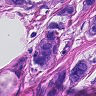
Metastatic tissue present: yes